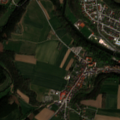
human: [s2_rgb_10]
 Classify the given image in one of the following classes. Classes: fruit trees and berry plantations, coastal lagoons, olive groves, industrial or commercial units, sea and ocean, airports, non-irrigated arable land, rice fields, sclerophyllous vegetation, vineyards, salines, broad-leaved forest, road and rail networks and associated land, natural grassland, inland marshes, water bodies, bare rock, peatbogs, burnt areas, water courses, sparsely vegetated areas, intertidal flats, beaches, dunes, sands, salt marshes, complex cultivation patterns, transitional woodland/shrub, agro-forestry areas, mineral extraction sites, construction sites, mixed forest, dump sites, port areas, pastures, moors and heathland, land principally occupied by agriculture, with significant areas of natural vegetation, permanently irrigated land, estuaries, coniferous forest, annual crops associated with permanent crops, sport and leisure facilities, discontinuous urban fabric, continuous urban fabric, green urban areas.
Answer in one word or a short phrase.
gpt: discontinuous urban fabric, non-irrigated arable land, land principally occupied by agriculture, with significant areas of natural vegetation, coniferous forest, mixed forest